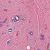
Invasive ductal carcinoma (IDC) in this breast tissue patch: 1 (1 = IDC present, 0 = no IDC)